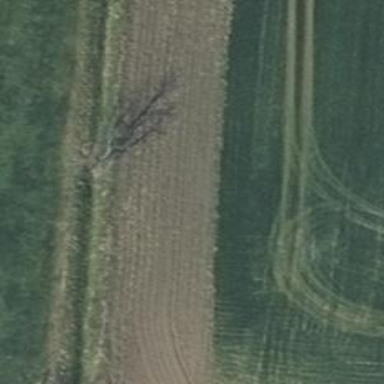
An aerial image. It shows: Landmark tree with broadleaved deciduous leaves.